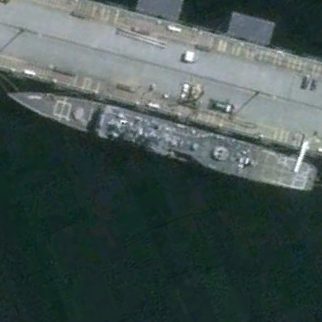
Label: cruiser